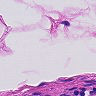
Metastatic tissue present: no